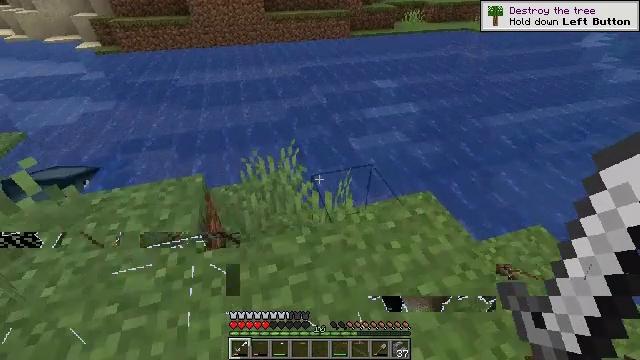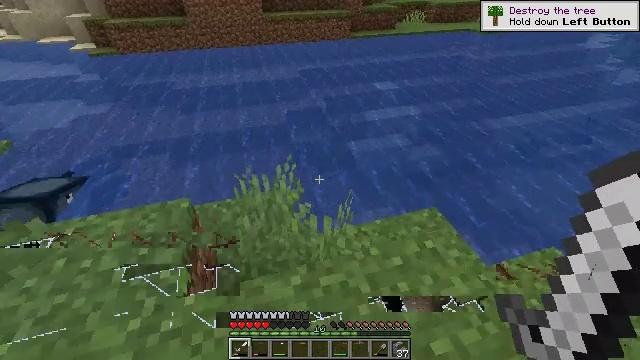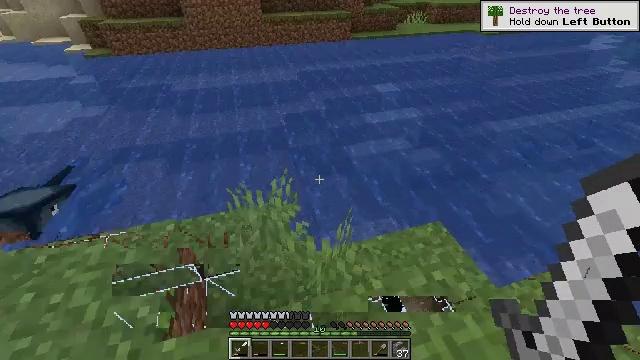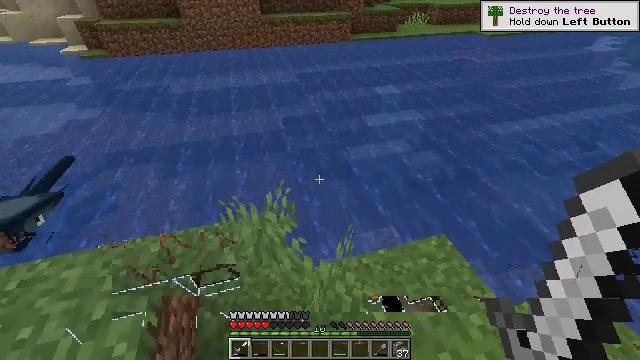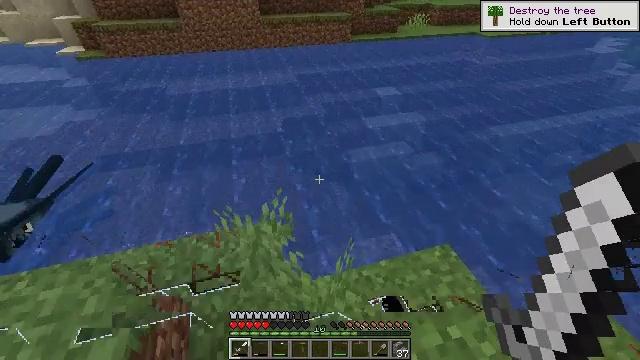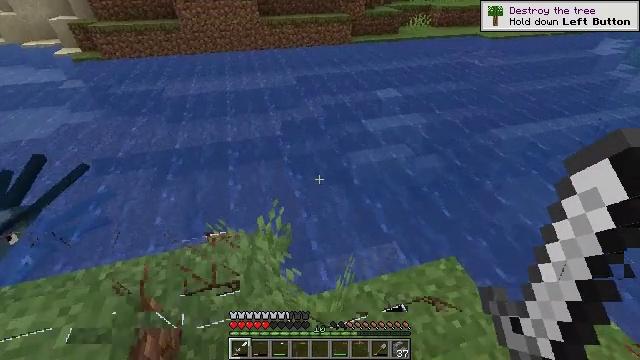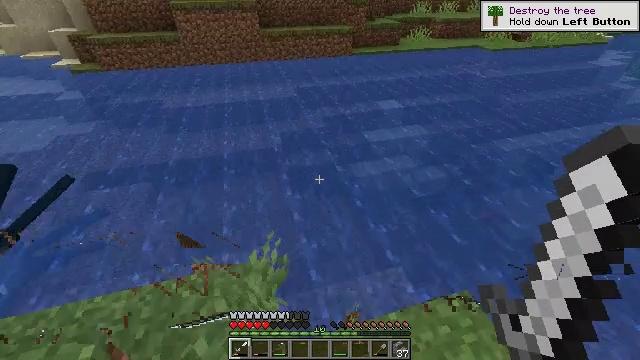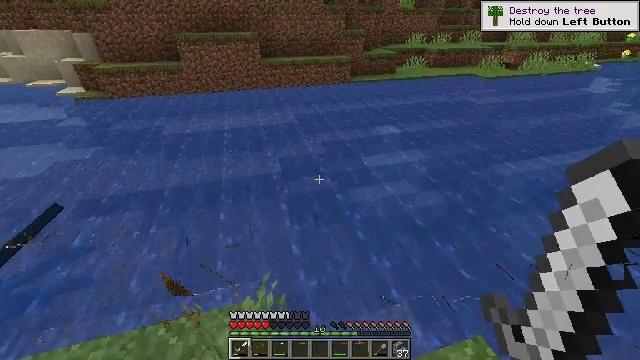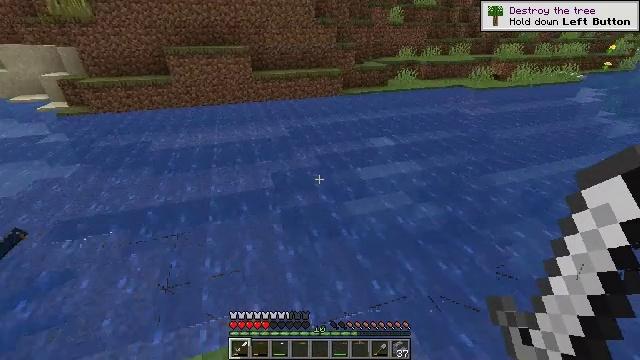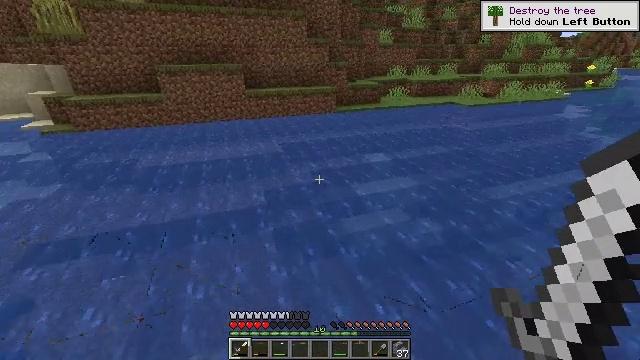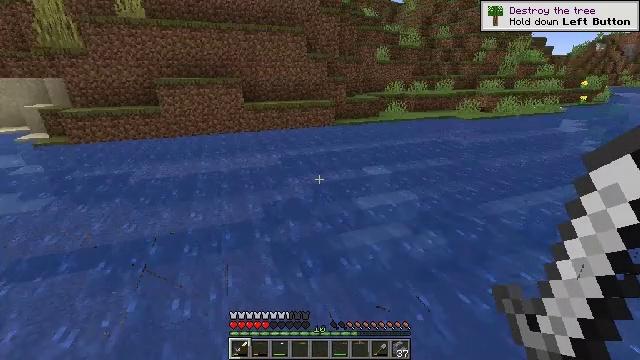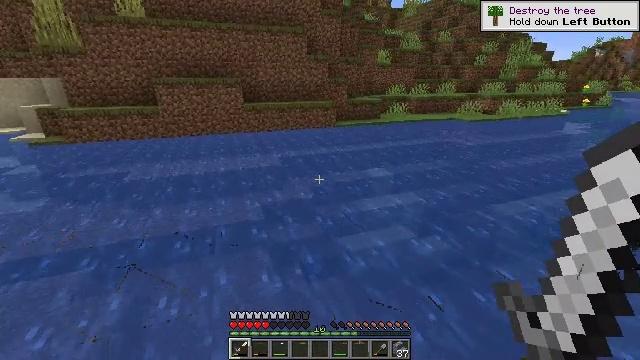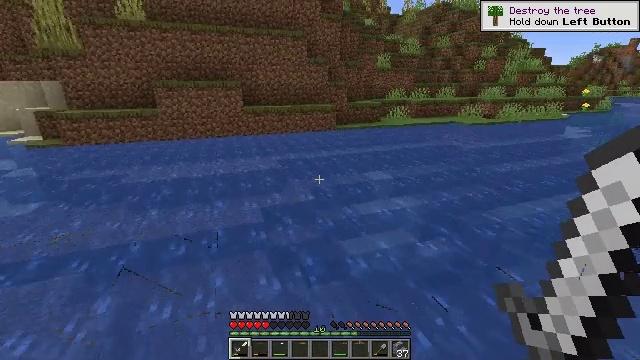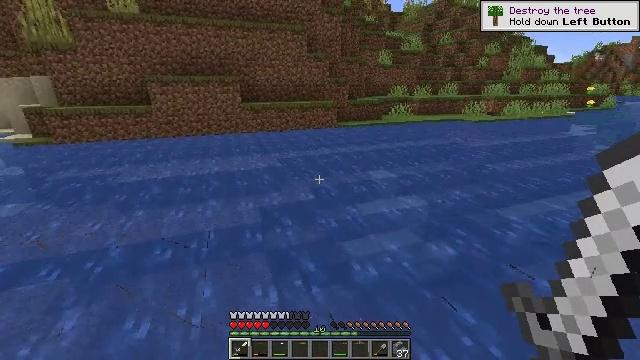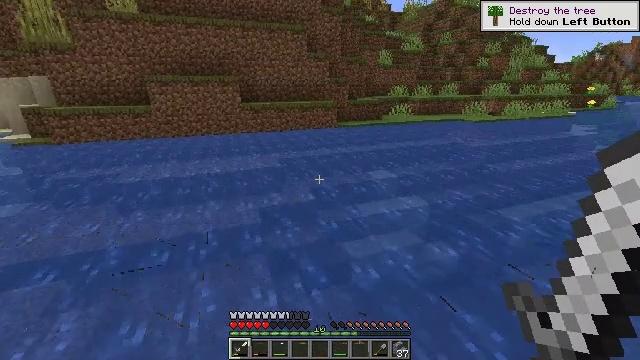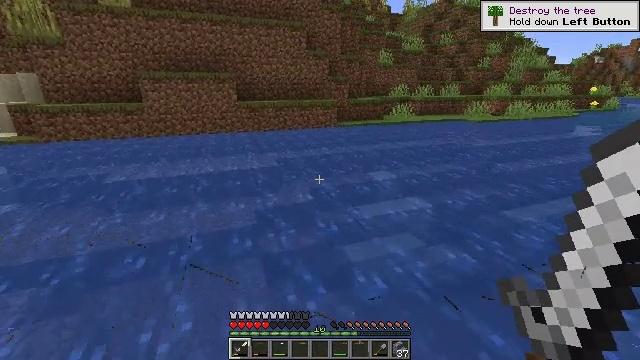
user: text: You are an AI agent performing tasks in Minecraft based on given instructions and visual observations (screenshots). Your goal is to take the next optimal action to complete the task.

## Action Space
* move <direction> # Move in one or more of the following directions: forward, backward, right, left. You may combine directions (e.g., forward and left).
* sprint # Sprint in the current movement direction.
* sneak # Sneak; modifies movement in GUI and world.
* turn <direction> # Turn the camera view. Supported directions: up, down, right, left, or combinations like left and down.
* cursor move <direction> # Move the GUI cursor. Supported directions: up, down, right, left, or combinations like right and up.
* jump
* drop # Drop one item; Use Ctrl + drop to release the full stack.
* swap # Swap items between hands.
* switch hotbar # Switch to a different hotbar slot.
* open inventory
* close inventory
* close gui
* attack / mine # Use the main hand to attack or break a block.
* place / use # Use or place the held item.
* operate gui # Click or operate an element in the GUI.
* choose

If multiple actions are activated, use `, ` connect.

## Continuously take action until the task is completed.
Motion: motion action
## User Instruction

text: Collect the cobblestone stairs.
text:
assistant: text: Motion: move forward
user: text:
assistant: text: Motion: move forward
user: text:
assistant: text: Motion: move forward
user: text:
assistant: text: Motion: move forward
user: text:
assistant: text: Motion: move forward
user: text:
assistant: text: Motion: move forward, turn up
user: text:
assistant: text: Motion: move forward, turn up
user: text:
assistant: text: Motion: move forward, turn right and up
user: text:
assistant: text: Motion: move forward, turn right and up
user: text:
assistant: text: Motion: move forward, turn up
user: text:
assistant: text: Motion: move forward, turn up
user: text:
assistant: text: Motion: move forward, turn up
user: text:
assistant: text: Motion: move forward
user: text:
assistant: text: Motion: move forward
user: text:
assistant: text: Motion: move forward, jump
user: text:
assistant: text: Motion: move forward, turn right and up, jump
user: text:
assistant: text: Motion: move forward, jump
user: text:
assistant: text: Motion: move forward, jump
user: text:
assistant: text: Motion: move forward
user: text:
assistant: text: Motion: move forward
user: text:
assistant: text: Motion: move forward
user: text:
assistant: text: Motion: move forward, turn right and up
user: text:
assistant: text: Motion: move forward, turn right and up
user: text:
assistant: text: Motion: move forward
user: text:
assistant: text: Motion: move forward
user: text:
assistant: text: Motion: move forward
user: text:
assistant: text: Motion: move forward
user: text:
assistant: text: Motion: move forward, turn up
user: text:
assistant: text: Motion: move forward
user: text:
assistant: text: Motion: move forward